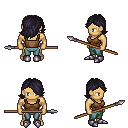
a pixel art fantasy rpg character, male body template, human, tanned skin, brown pirate shirt, teal pants, raven swoop hairstyle, metal boots, spear, four views (front, back, left, right), 2x2 character sprite sheet, small pixel art, hard edges, no anti-aliasing